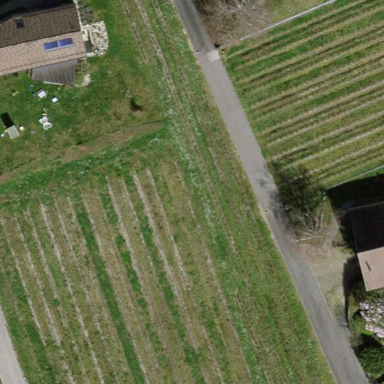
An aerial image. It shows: Beautiful vineyard in the countryside.